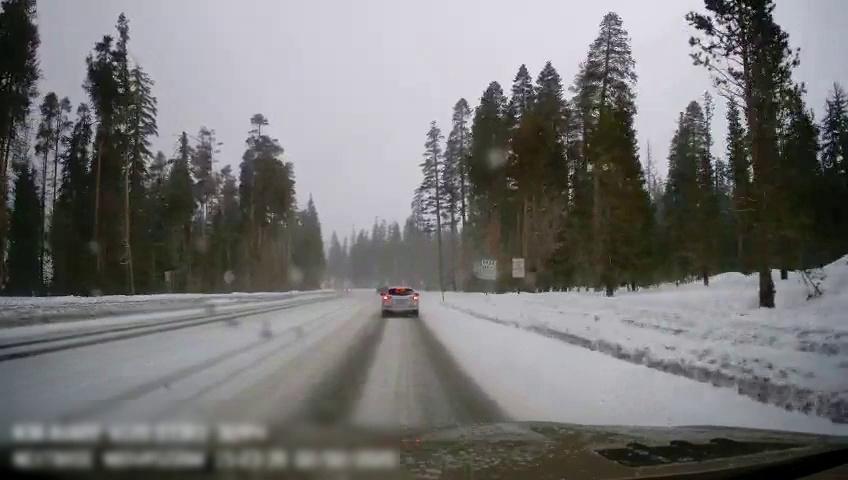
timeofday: Day
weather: Snowy
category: Drivable Space
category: Vehicles | SUV
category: Traffic | Signs
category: Traffic | Signs
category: Traffic | Signs